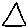
Label: triangle